Current action and preconditions to check: trajectory_clear

Your task: For each precondition in the list above, predict whether it will hold at this action.

Consider the current scene as observed from the mobile robot's camera, and analyze the predicted future states of all dynamic agents (e.g., people, animals, vehicles, or any moving entities) within the NEXT SECOND.

IMPORTANT: Only answer "very likely" if you are absolutely certain—based on strong, clear evidence—that a dynamic agent will violate the precondition in the predicted future state. Do NOT answer "very likely" for unlikely, ambiguous, or low-probability risks.

Ask yourself for each precondition: Is there a high probability, with clear and convincing evidence, that the predicted future states of any dynamic agent will interfere with the predicted future state of the currently executing action within the NEXT SECOND, causing that precondition to fail?

Assess the risk level based on these predictions. Use "likely" or "very likely" if motions create a clear risk of interference.

Use "neutral" or "improbable" if agents are nearby but their predicted paths are clearly diverging or non-conflicting.

Failure Risk Categories: "very improbable", "improbable", "neutral", "likely", "very likely"

Answer Format: Output ONLY the probability_of_failure value from these categories: "very improbable", "improbable", "neutral", "likely", "very likely"

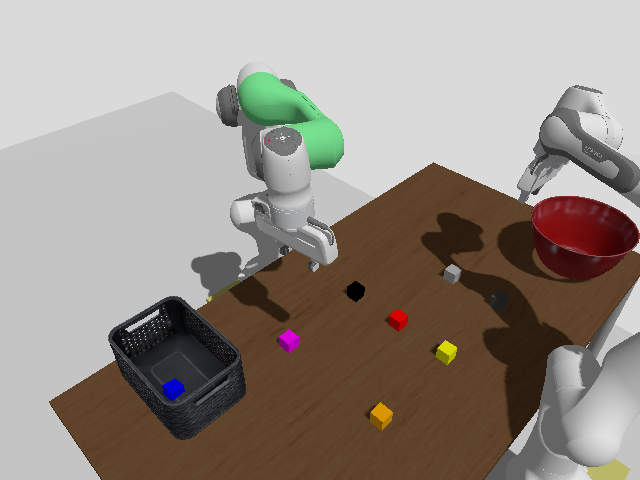

Answer: very improbable